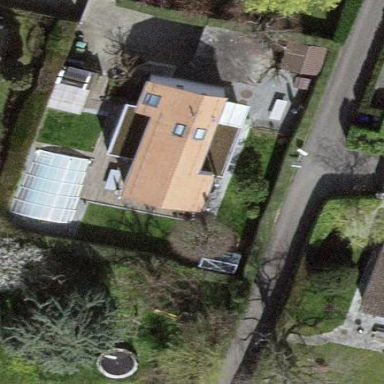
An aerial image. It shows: Garden enclosed by fence.